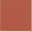
Piece: xx